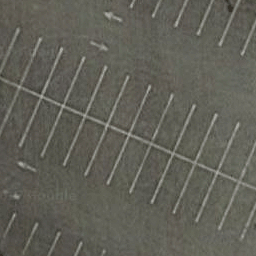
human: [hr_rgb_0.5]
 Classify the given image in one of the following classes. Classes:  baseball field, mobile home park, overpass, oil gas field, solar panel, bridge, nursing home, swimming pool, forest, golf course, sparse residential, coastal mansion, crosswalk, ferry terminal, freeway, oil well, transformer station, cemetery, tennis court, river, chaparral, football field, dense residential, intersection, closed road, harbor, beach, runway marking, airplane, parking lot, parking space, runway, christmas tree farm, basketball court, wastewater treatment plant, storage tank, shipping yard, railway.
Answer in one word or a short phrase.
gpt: parking space